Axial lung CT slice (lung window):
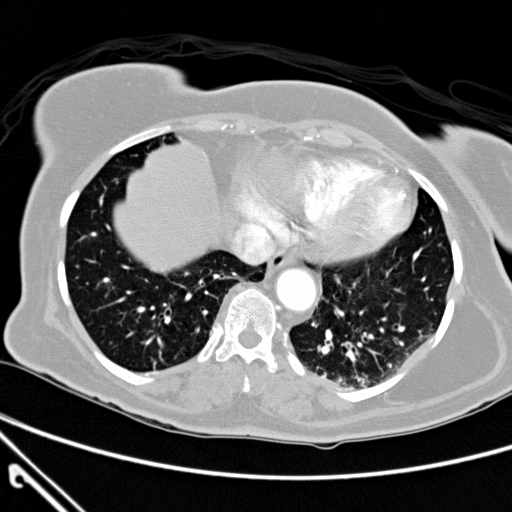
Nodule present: no